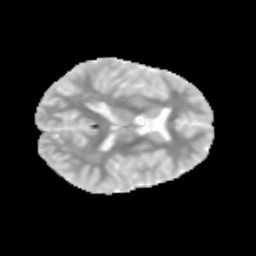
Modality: MD
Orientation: axial
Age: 10
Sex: male
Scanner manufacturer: siemens
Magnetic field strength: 3 T
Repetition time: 3.8 s
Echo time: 0.07 s